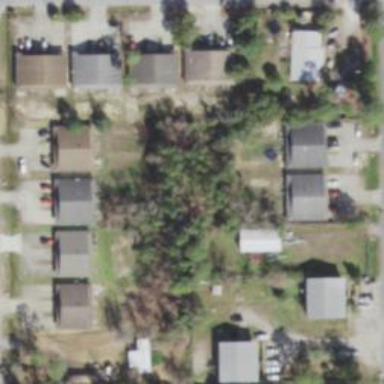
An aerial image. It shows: This residential area consists of single-family homes.